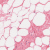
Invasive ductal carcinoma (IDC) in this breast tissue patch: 0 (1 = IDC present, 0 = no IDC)